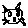
Label: cat